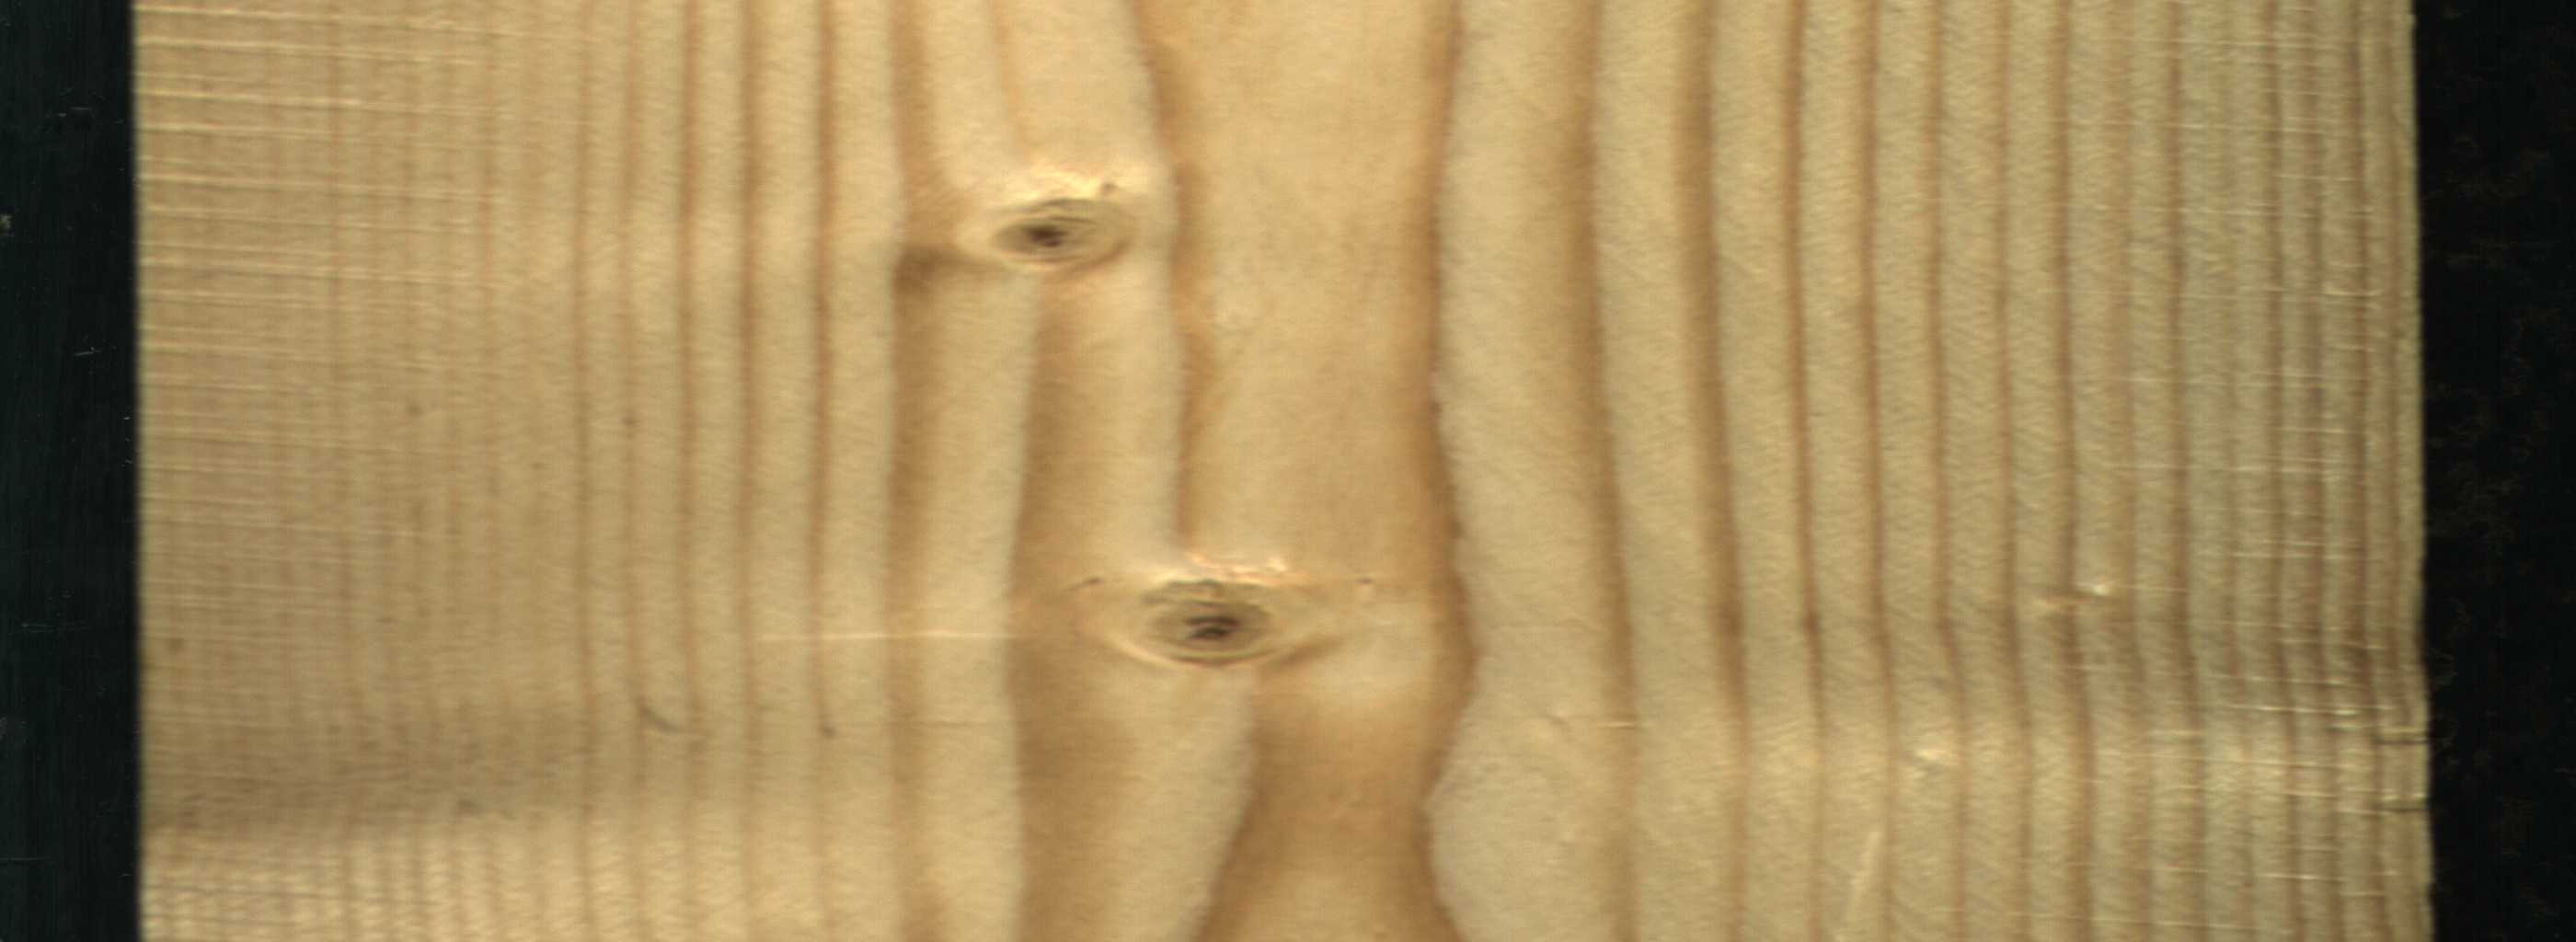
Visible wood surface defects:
Live_Knot
Live_Knot